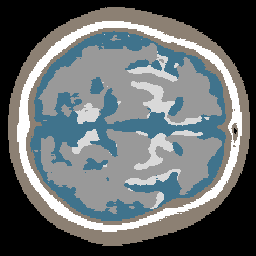
Label: no_lesion